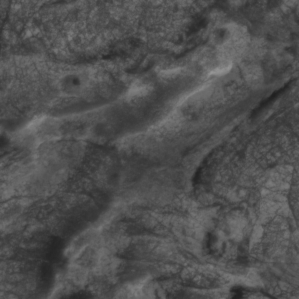
Label: non_frost